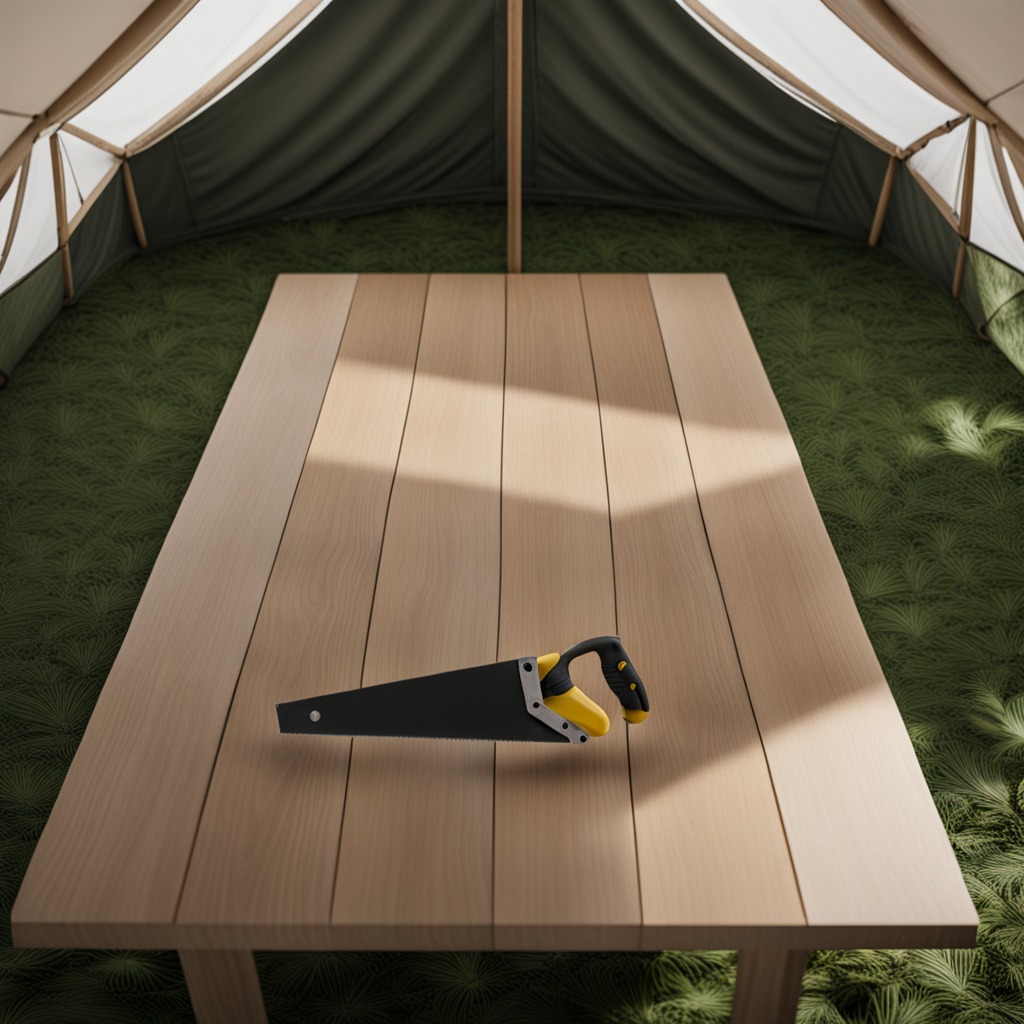
A metal saw is lying on the wooden table.